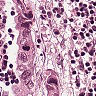
Metastatic tissue present: yes